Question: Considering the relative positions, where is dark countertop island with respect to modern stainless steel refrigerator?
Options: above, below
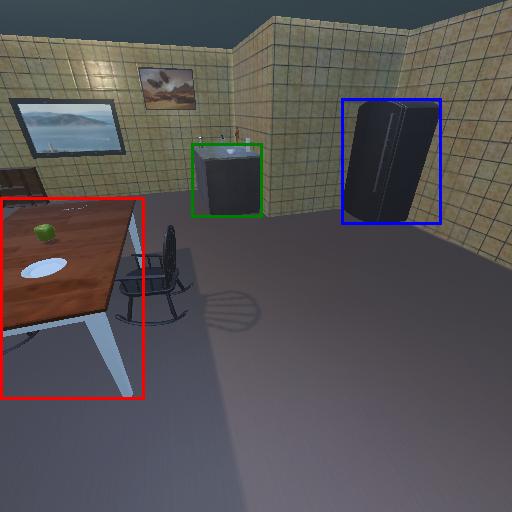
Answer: above